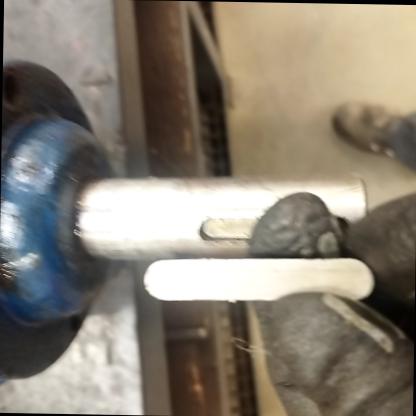
Klasa: inne